Question: I am not able to create a build definition on my TFS 2013 team project as I get the error:

I am in the Project Administrator group. I was added to the Project Collection Build Administrators group as a possible workaround but I still get the same error.
The team project has no "Build Administrators" group which is an obvious deficiency per <URL> from MSDN.
My environment is an on-prem TFS 2013 server that was recently upgraded from TFS 2010. The team project has no existing build definitions and has never used TFBuild before. The team project may have existed under an earlier version of TFS, that is unclear.
Q1: Any suggestion how to resolve this or further avenues of investigation?
My best guess is that the TFS admin will have to use the TFSSecurity tool to create the Build Administrators group and assign build-level permissions to it and the Project Administrators group. Probably the TFS admin should check the other team projects of the same vintage that were part of the TFS upgrade.
Q2: Also how and when permissions are assigned to "Build Definition Authors or Builders", as shown in <URL> from the same MSDN article?
I am not the TFS admin, just hoping to prime their work as they are overloaded.
My question may be related to <URL> but the symptoms are not all the same.
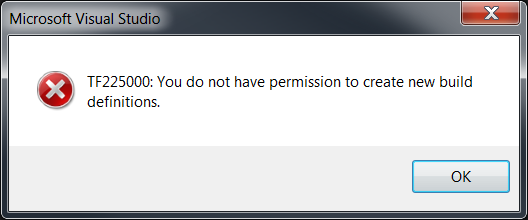
Answer: You will need to have the appropriate permissions. First in visual studio go to your Builds tab and select "Actions | Security...".

After that you need to make sure that you have the correct permissions listed.

Simples...